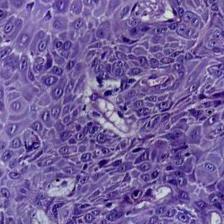
Diagnosis: OSCC